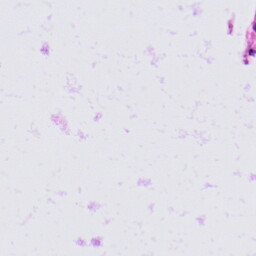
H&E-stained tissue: Prostate